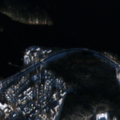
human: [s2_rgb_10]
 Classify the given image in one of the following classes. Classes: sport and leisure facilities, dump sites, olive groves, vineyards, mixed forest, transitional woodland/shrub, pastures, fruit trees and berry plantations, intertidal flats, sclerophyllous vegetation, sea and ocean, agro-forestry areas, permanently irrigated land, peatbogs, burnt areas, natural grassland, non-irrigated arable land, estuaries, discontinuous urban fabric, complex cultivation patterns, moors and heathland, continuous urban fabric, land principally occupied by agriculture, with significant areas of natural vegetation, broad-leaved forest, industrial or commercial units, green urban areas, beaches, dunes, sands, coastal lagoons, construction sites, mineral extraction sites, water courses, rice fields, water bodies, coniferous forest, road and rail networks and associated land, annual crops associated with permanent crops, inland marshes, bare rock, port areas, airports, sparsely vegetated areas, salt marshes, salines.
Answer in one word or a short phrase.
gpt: discontinuous urban fabric, coniferous forest, water bodies